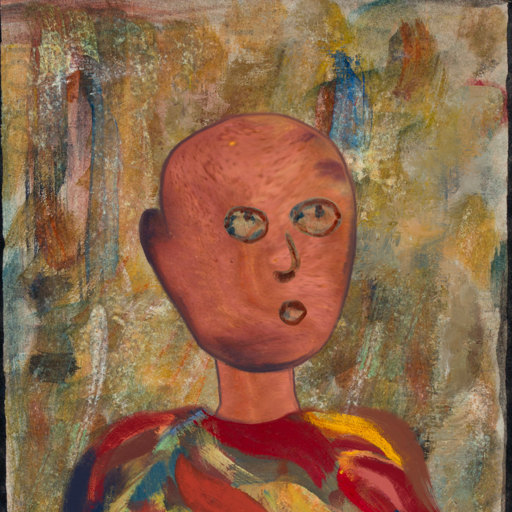
Background: Pipe, Head And Neck Side: Mother_And_Son_Mother, Face Side: Orphan, Bust: Mother_And_Son_Son, Hair Side: Blank, Head Accessory: Blank, Second Necklace: Blank, Necklace: Blank, Baby: Blank